Aerial crown-view tile of a tropical tree (Barro Colorado Island, Panama), acquired 20250715:
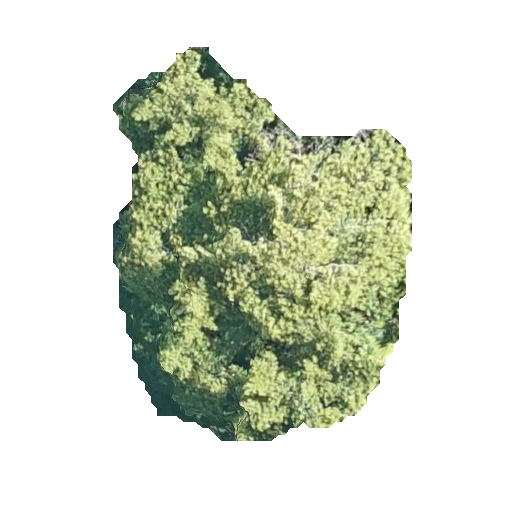
Species: Nectandra lineata
GBIF accepted scientific name: Nectandra lineata
Crown area: 129.322 m²